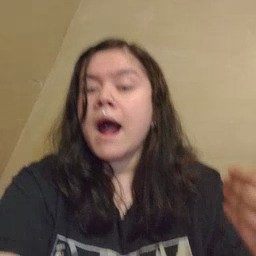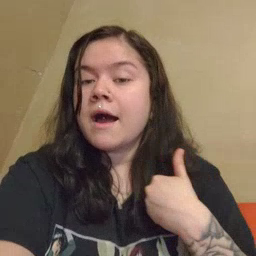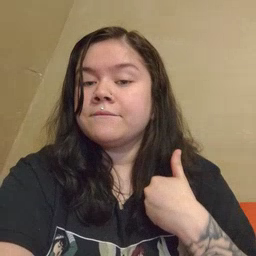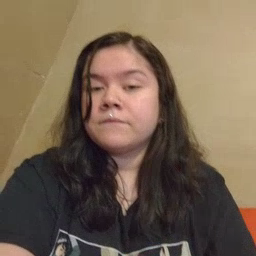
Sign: have